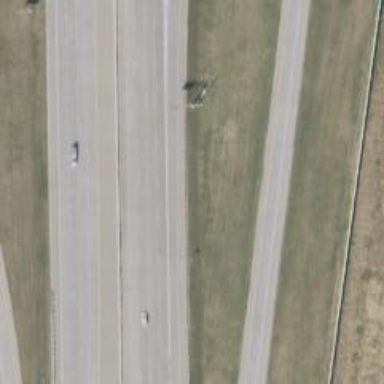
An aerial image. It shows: Motorway.